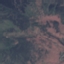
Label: HerbaceousVegetation